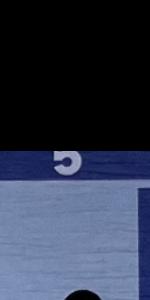
Label: Empty